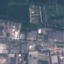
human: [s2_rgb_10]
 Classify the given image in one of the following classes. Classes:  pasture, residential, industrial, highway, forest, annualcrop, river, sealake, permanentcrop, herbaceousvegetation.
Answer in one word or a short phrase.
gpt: Industrial